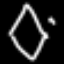
Label: diamond